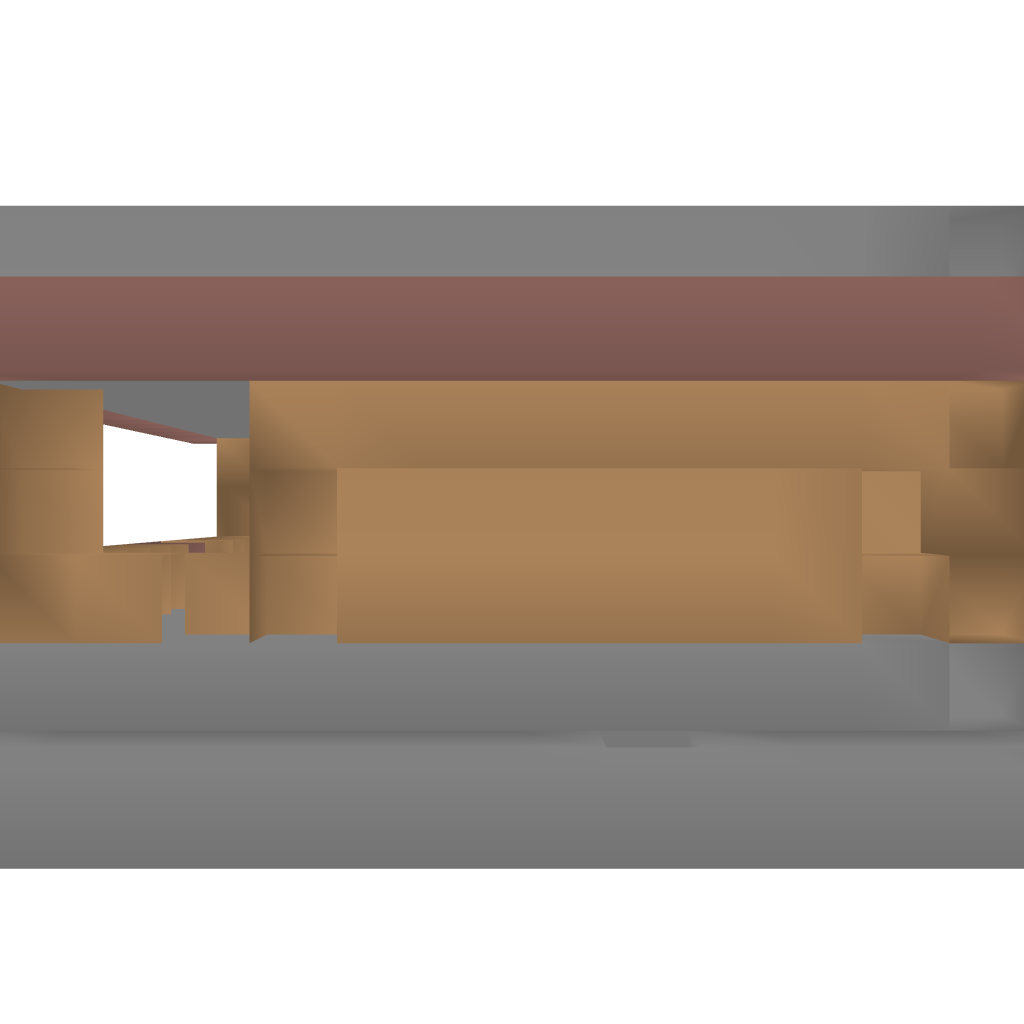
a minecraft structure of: Safe fully equiped starter house bad low quality